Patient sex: M
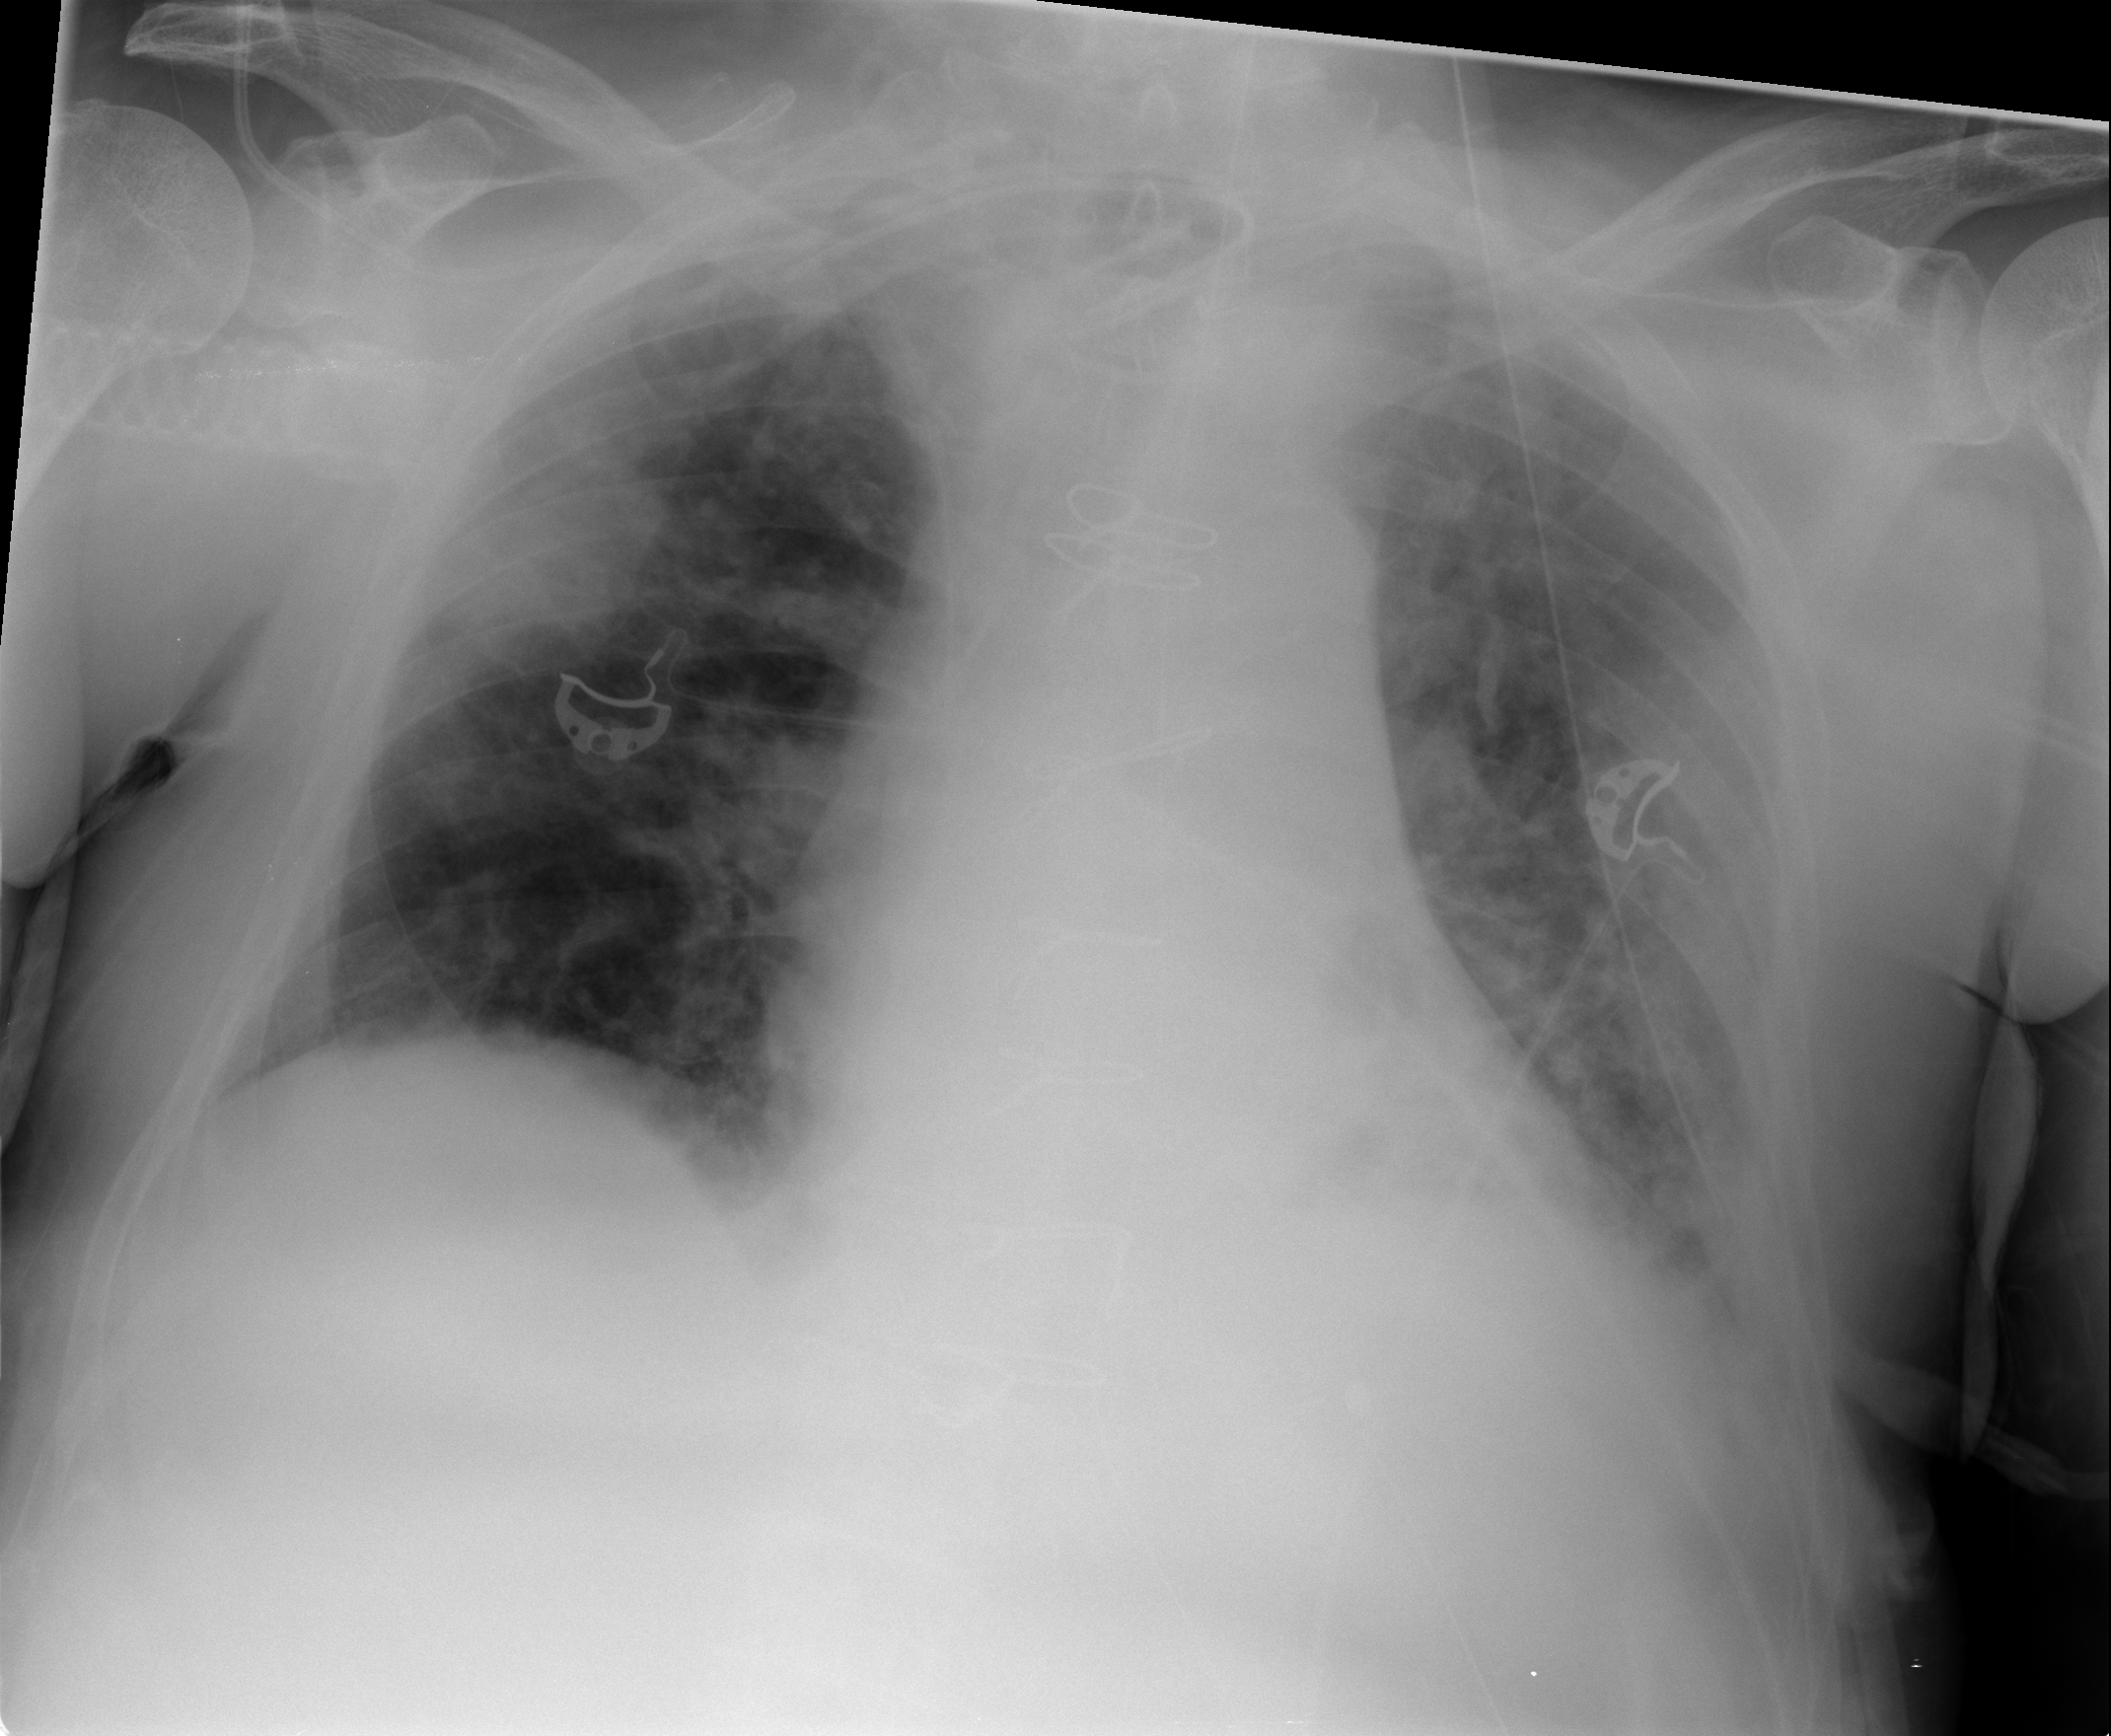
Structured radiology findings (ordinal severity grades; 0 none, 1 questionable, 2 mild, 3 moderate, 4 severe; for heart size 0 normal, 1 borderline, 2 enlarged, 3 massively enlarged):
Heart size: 2
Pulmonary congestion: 2
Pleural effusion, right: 0
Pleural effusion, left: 2
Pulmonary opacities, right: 3
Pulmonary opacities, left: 3
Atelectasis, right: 3
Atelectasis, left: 2